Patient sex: F
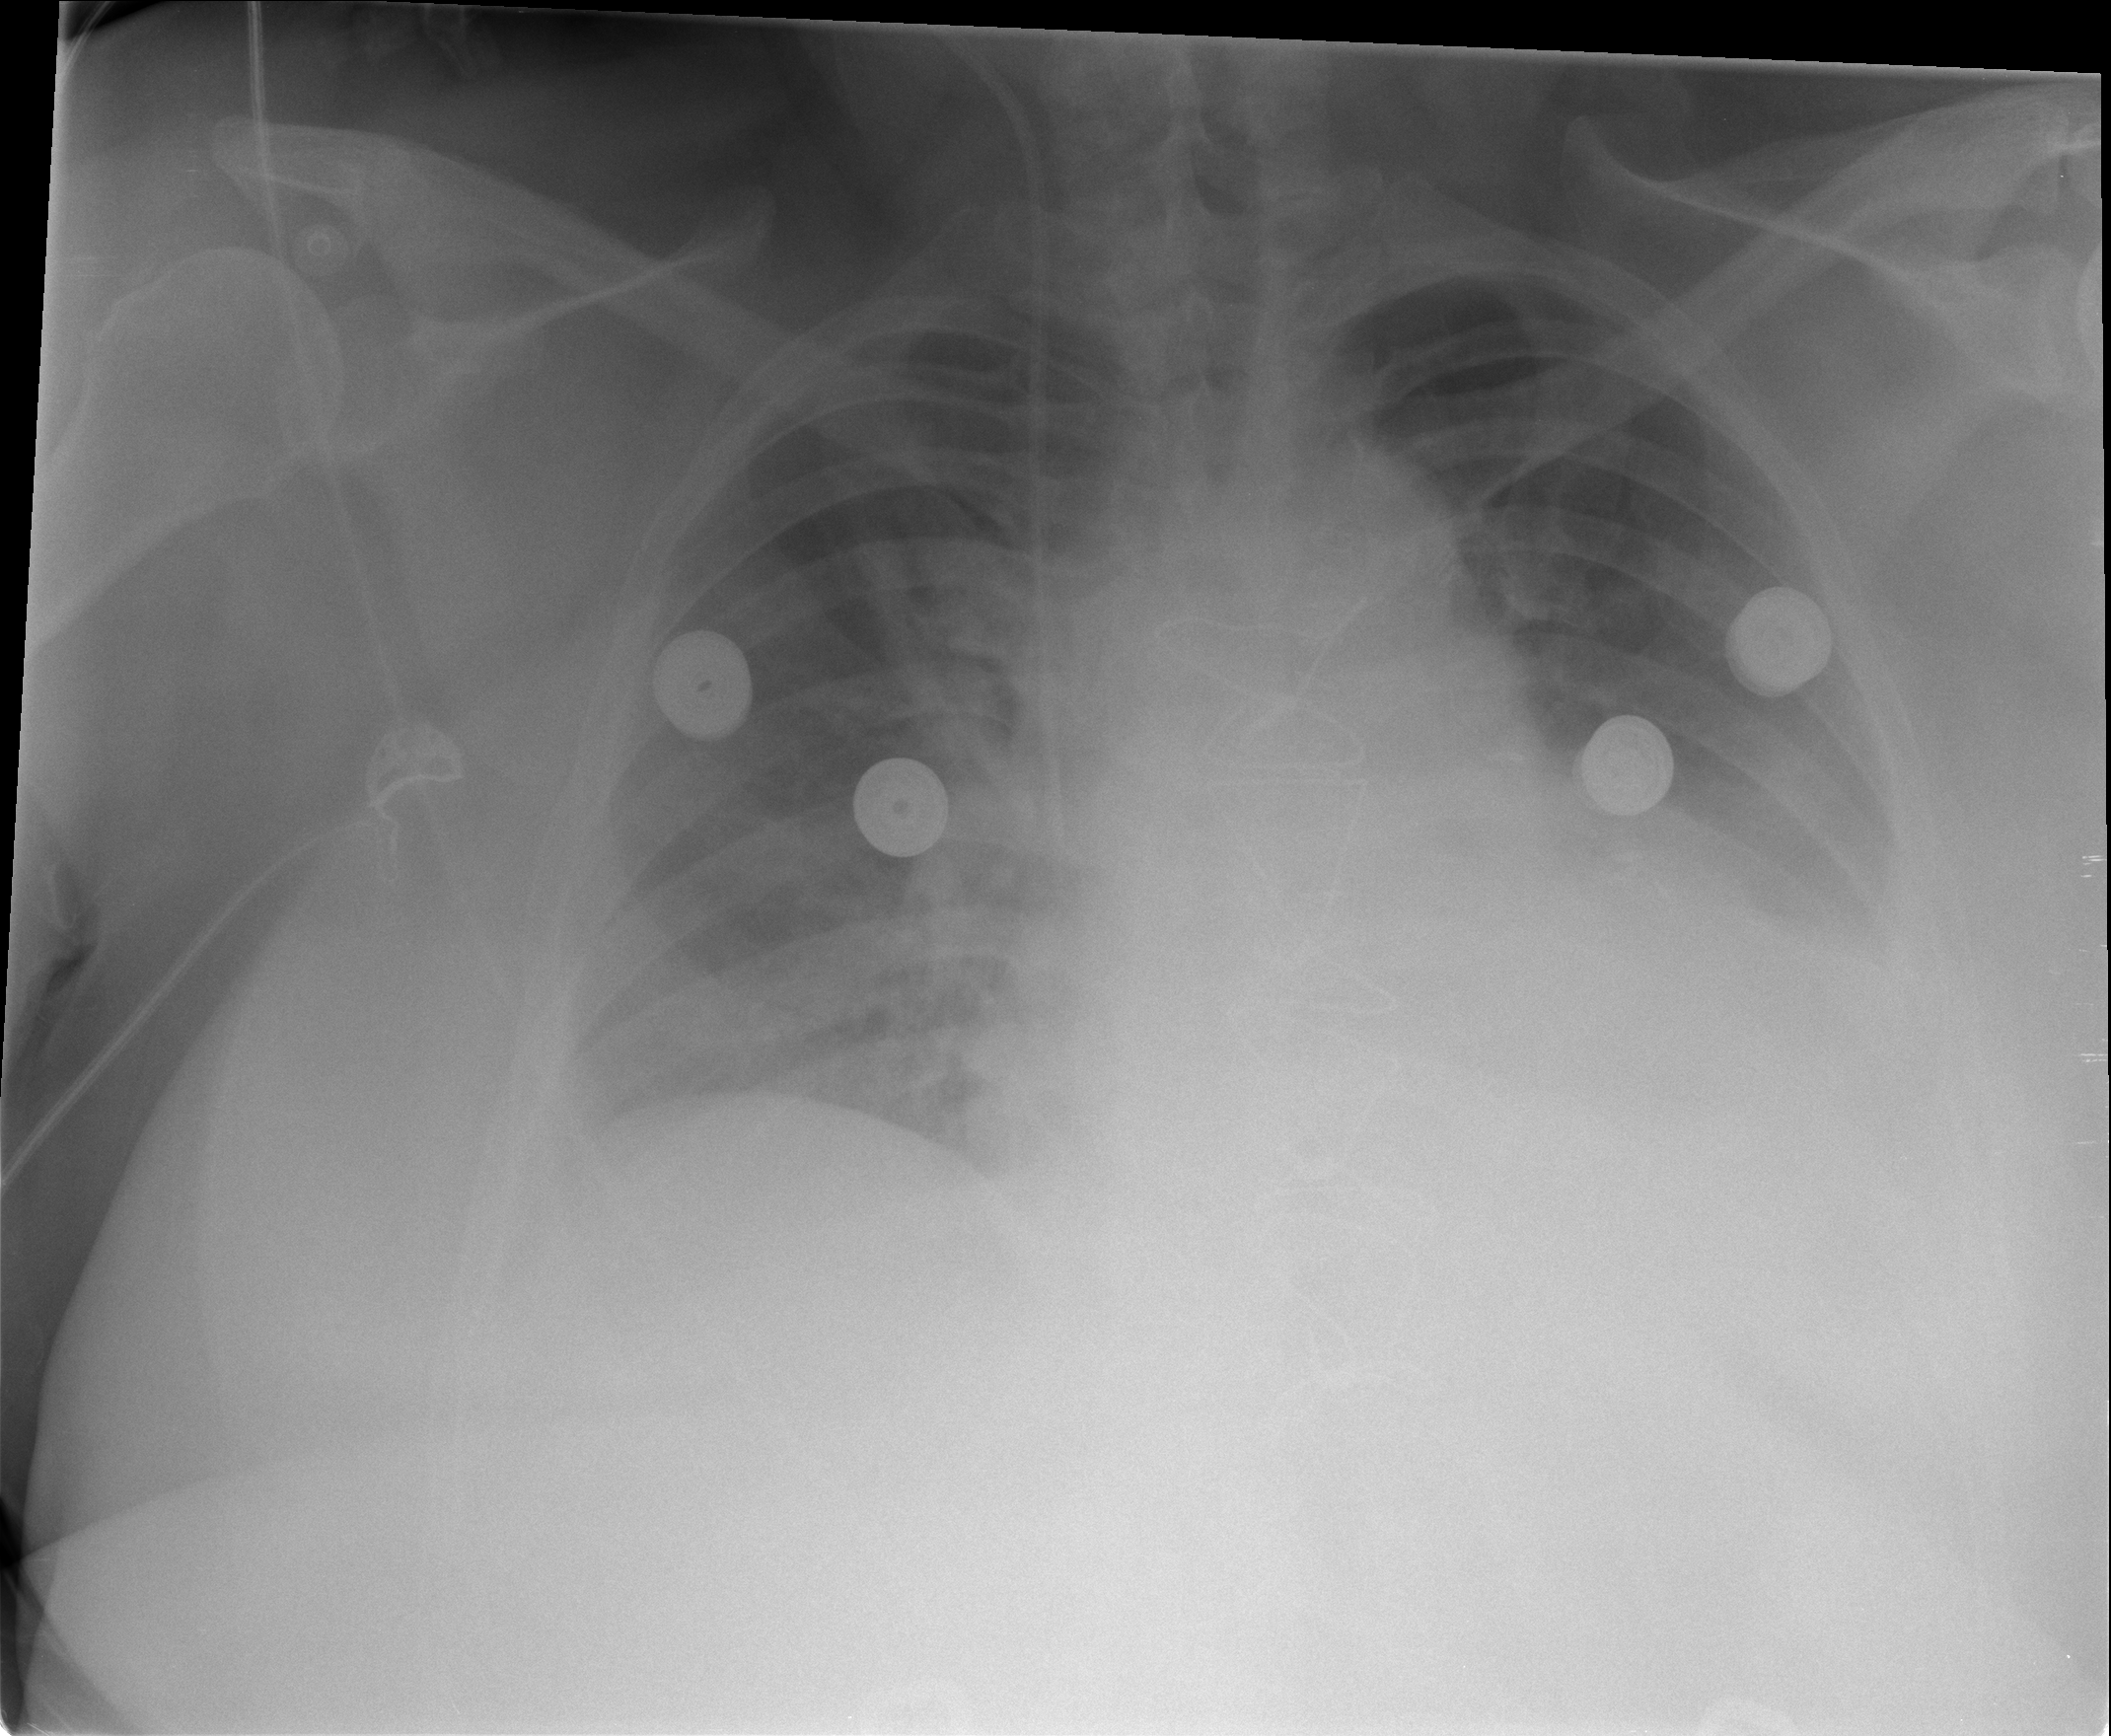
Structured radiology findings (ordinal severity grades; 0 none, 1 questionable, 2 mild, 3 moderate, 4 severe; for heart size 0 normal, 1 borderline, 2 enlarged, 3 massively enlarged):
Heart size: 2
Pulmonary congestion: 3
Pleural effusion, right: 2
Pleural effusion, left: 3
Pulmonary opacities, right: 0
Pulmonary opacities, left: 0
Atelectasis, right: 0
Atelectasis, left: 0